Question: my scenario is one property (idproperty) has one meter (meterInfo_id), or several properties share one meter, should i consider it many-to-many or one-to-many relationship? if it is many-to-many relationship, how do i design? Thanks for helping.

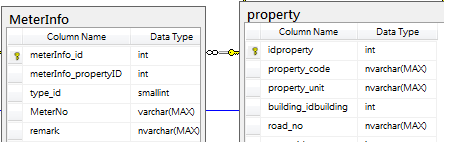
Answer: Just add a 'meterInfo_id' column to your 'property' table. It is a 1-to-m relation.